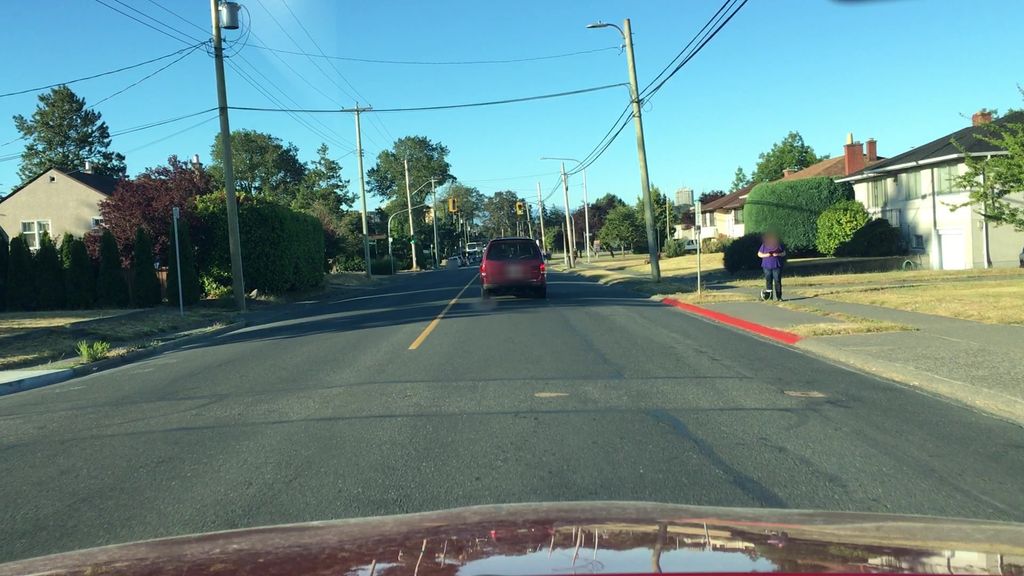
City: victoria